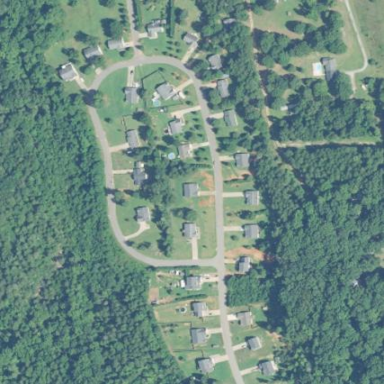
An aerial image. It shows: Residential area within neighborhood.